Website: crate-barrel
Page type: cart
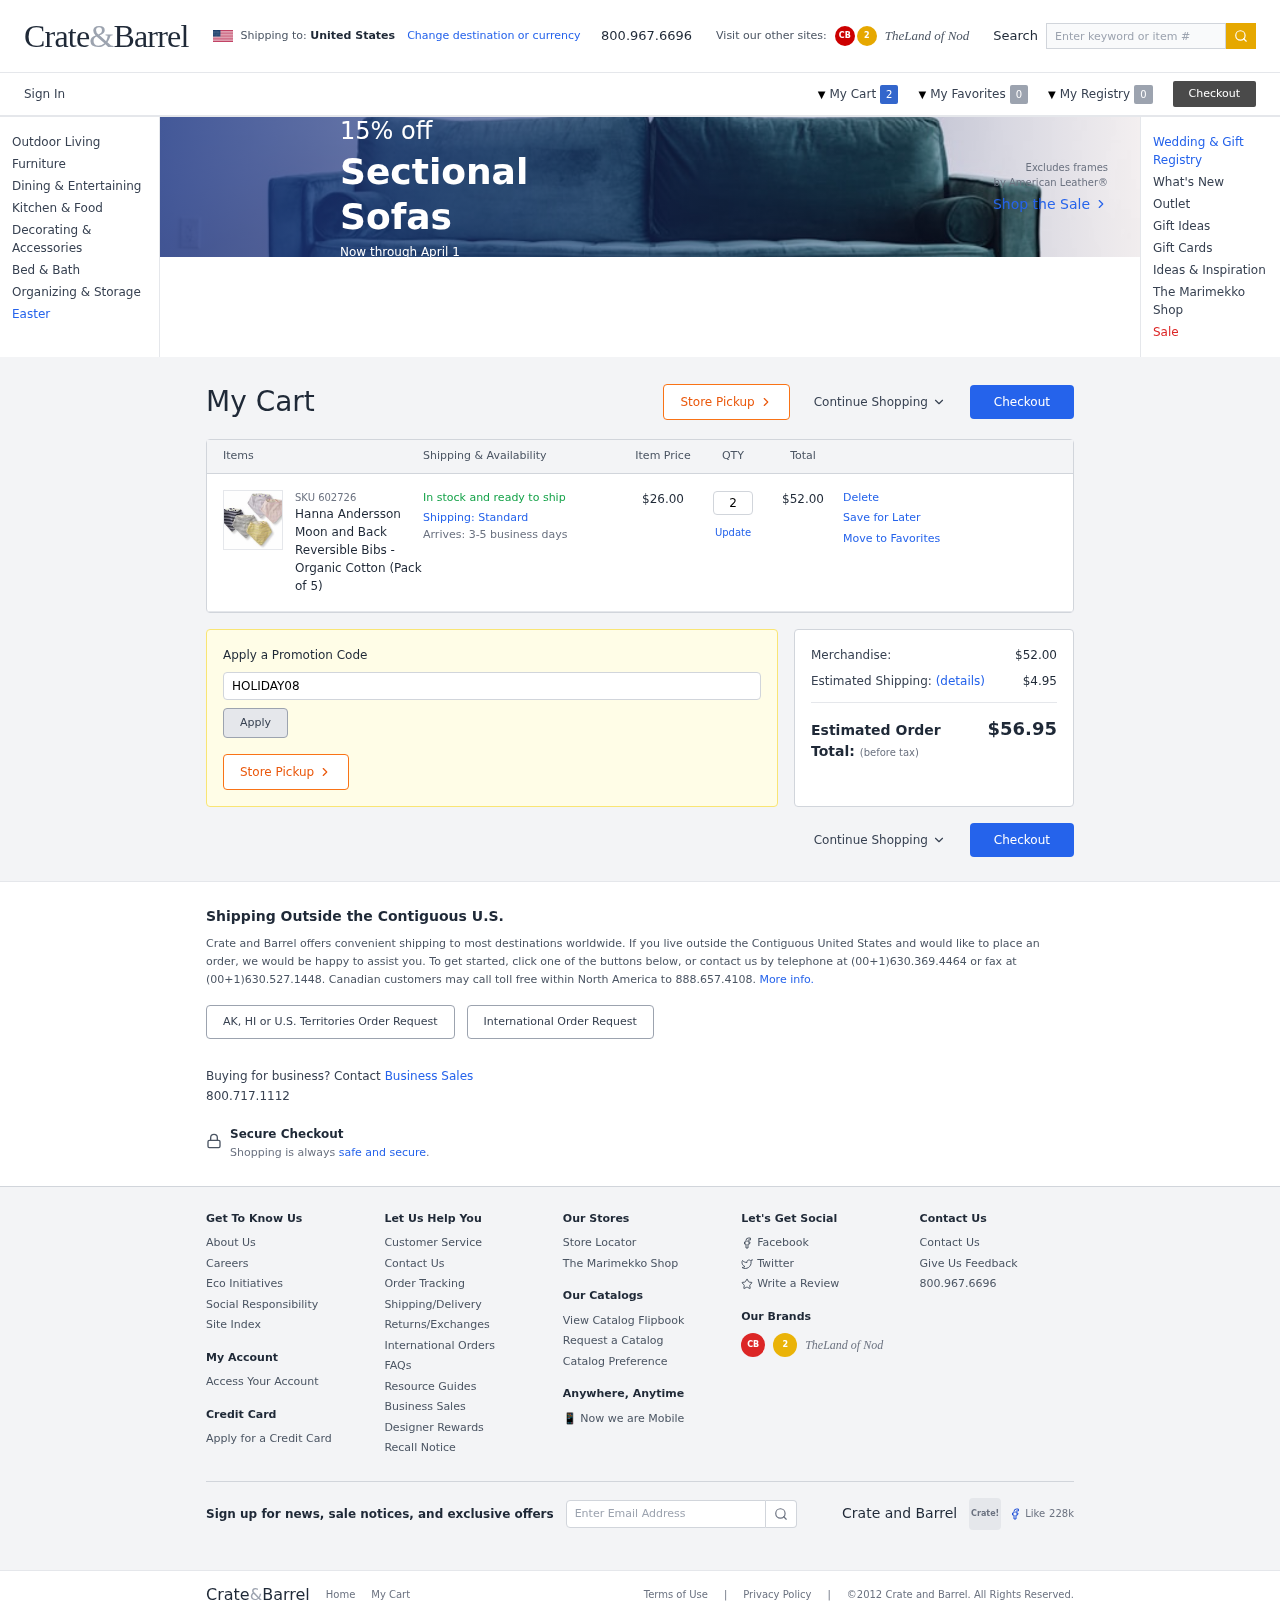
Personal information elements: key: PII_PROMO_CODE
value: HOLIDAY08
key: PII_COUNTRY
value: United States
Product elements: key: PRODUCT1_NAME
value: Hanna Andersson Moon and Back Reversible Bibs - Organic Cotton (Pack of 5)
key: PRODUCT1_PRICE
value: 26
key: PRODUCT1_QUANTITY
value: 2
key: PRODUCT1_SKU
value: SKU 602726
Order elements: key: ORDER_NUM_ITEMS
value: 2
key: ORDER_ITEM_TOTAL
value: $52.00
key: ORDER_SUBTOTAL
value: $52.00
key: ORDER_SHIPPING_COST
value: $4.95
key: ORDER_TOTAL
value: $56.95
Search elements: key: HEADER_SEARCH
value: Enter keyword or item #